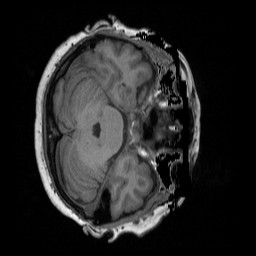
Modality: T1w
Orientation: axial
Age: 63
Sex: female
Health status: ill
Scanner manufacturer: siemens
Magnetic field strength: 3 T
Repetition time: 1.9 s
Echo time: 0.00247 s